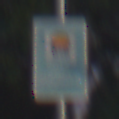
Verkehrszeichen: Wasserschutzgebiet
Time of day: Night
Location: Outdoor (Suburban)
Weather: PartlyCloudy
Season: NotSpecified
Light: Artificial